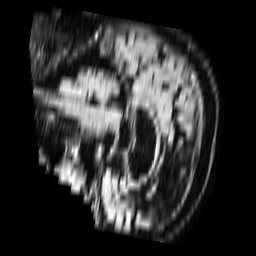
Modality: FLAIR
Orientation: sagittal
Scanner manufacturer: philips
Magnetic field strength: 1.5 T
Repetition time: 6 s
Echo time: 0.1032 s